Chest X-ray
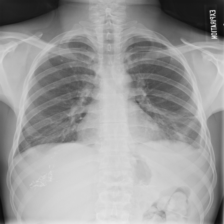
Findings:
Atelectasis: negative
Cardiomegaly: negative
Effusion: positive
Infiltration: negative
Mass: negative
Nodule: negative
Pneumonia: negative
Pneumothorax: negative
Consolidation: negative
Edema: negative
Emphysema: negative
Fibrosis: negative
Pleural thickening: negative
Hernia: negative